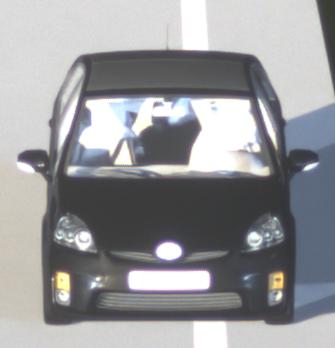
Make: Toyota
Model: Prius 1.5 Hybrid
Detailed model: Prius (HW2)
Model produced from: 2006/03
Model produced until: 2009/06
Doors: 5
Color: black
Road condition: dry road
Daytime: night
Contrast: high contrast